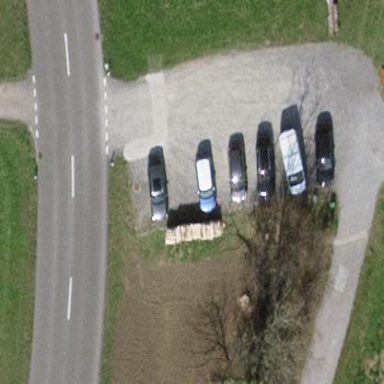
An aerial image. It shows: Parking area with surface.